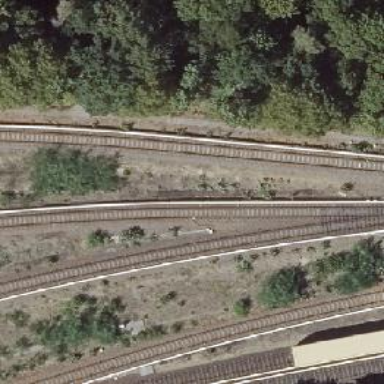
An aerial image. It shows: Siding service on electrified light rail railway.